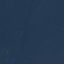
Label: SeaLake